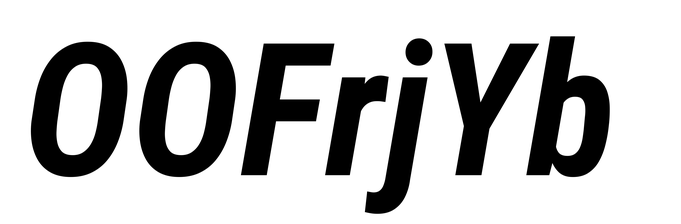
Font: Roboto-Italic_Condensed_Bold_Italic